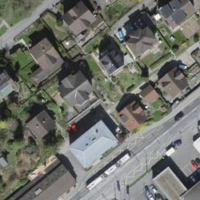
EUNIS habitat code: 55
Species observed at this site:
Prunus spinosa